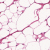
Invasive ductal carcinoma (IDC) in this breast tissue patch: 0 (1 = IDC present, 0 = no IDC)